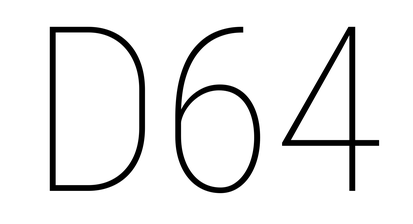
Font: Roboto_Condensed_Thin